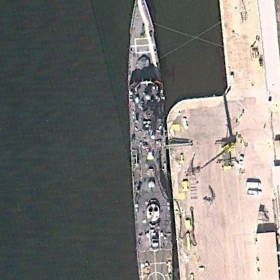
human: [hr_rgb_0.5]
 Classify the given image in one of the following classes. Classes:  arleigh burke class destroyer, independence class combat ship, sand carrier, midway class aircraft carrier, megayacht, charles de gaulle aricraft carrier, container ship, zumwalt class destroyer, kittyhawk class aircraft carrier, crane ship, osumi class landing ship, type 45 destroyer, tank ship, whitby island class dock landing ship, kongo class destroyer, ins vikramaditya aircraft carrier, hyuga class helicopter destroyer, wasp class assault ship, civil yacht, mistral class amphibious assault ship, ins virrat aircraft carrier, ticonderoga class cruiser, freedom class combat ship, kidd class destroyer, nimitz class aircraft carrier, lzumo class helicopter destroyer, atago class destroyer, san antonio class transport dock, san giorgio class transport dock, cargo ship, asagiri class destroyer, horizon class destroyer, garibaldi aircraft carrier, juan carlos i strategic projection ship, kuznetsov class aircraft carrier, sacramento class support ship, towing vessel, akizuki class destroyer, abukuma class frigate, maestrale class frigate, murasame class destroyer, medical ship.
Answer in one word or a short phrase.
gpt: Ticonderoga class cruiser